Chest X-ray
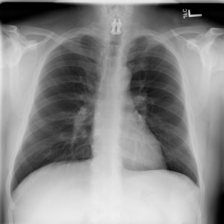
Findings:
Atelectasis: negative
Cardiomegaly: negative
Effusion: negative
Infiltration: positive
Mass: negative
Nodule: negative
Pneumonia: negative
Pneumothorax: negative
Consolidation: negative
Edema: negative
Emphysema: negative
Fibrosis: negative
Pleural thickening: negative
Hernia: negative